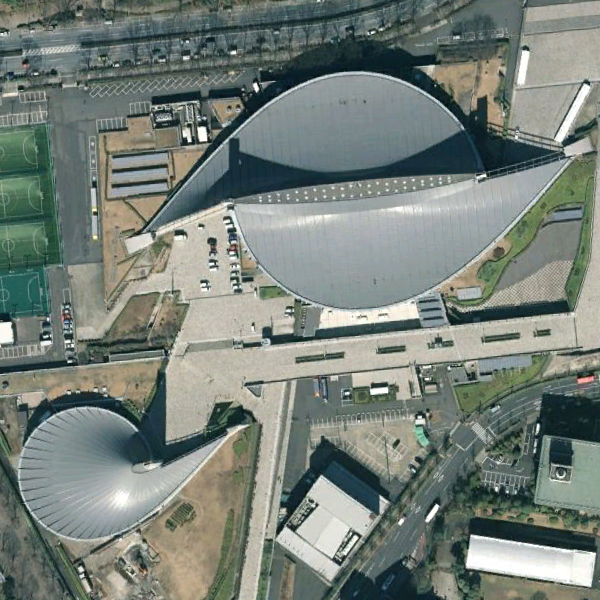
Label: Center